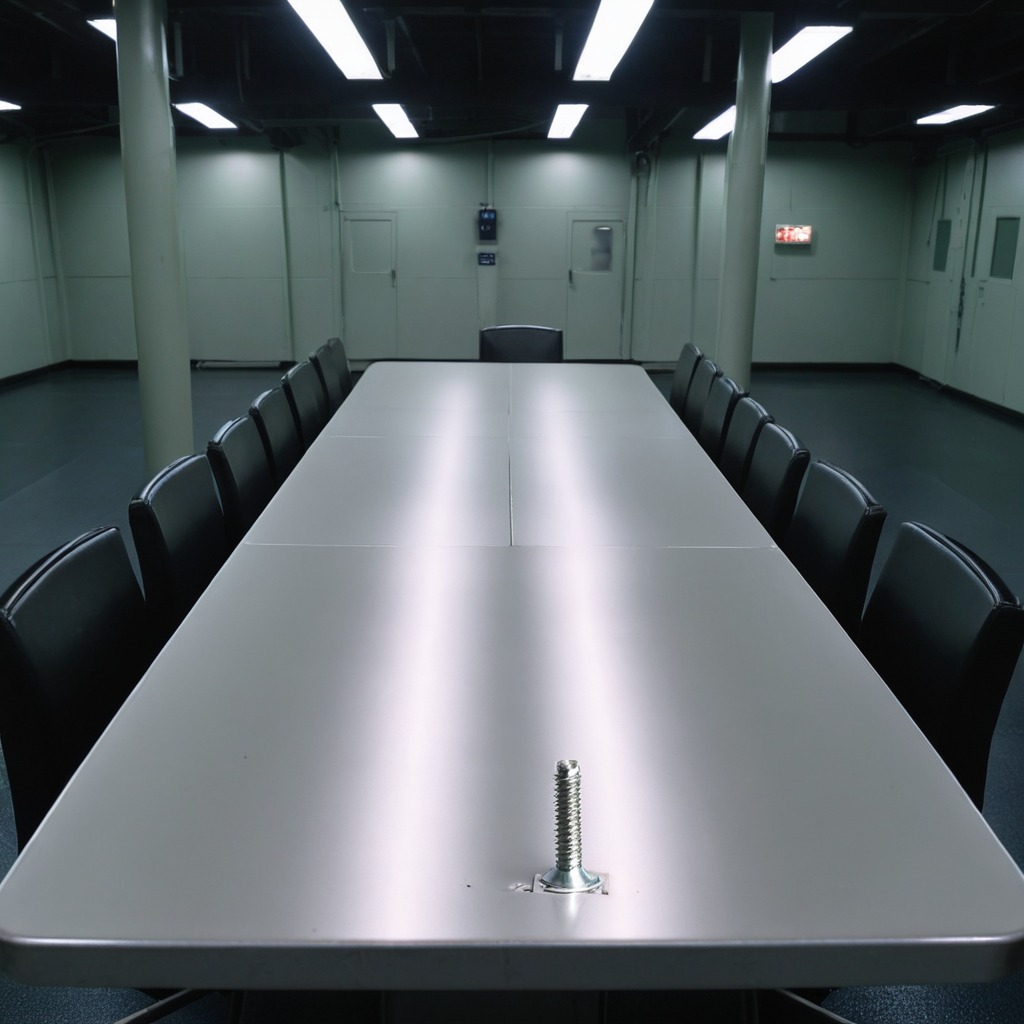
A metal screw is lying on the clean empty table in a railway signal maintenance room lit by harsh overhead fluorescents.